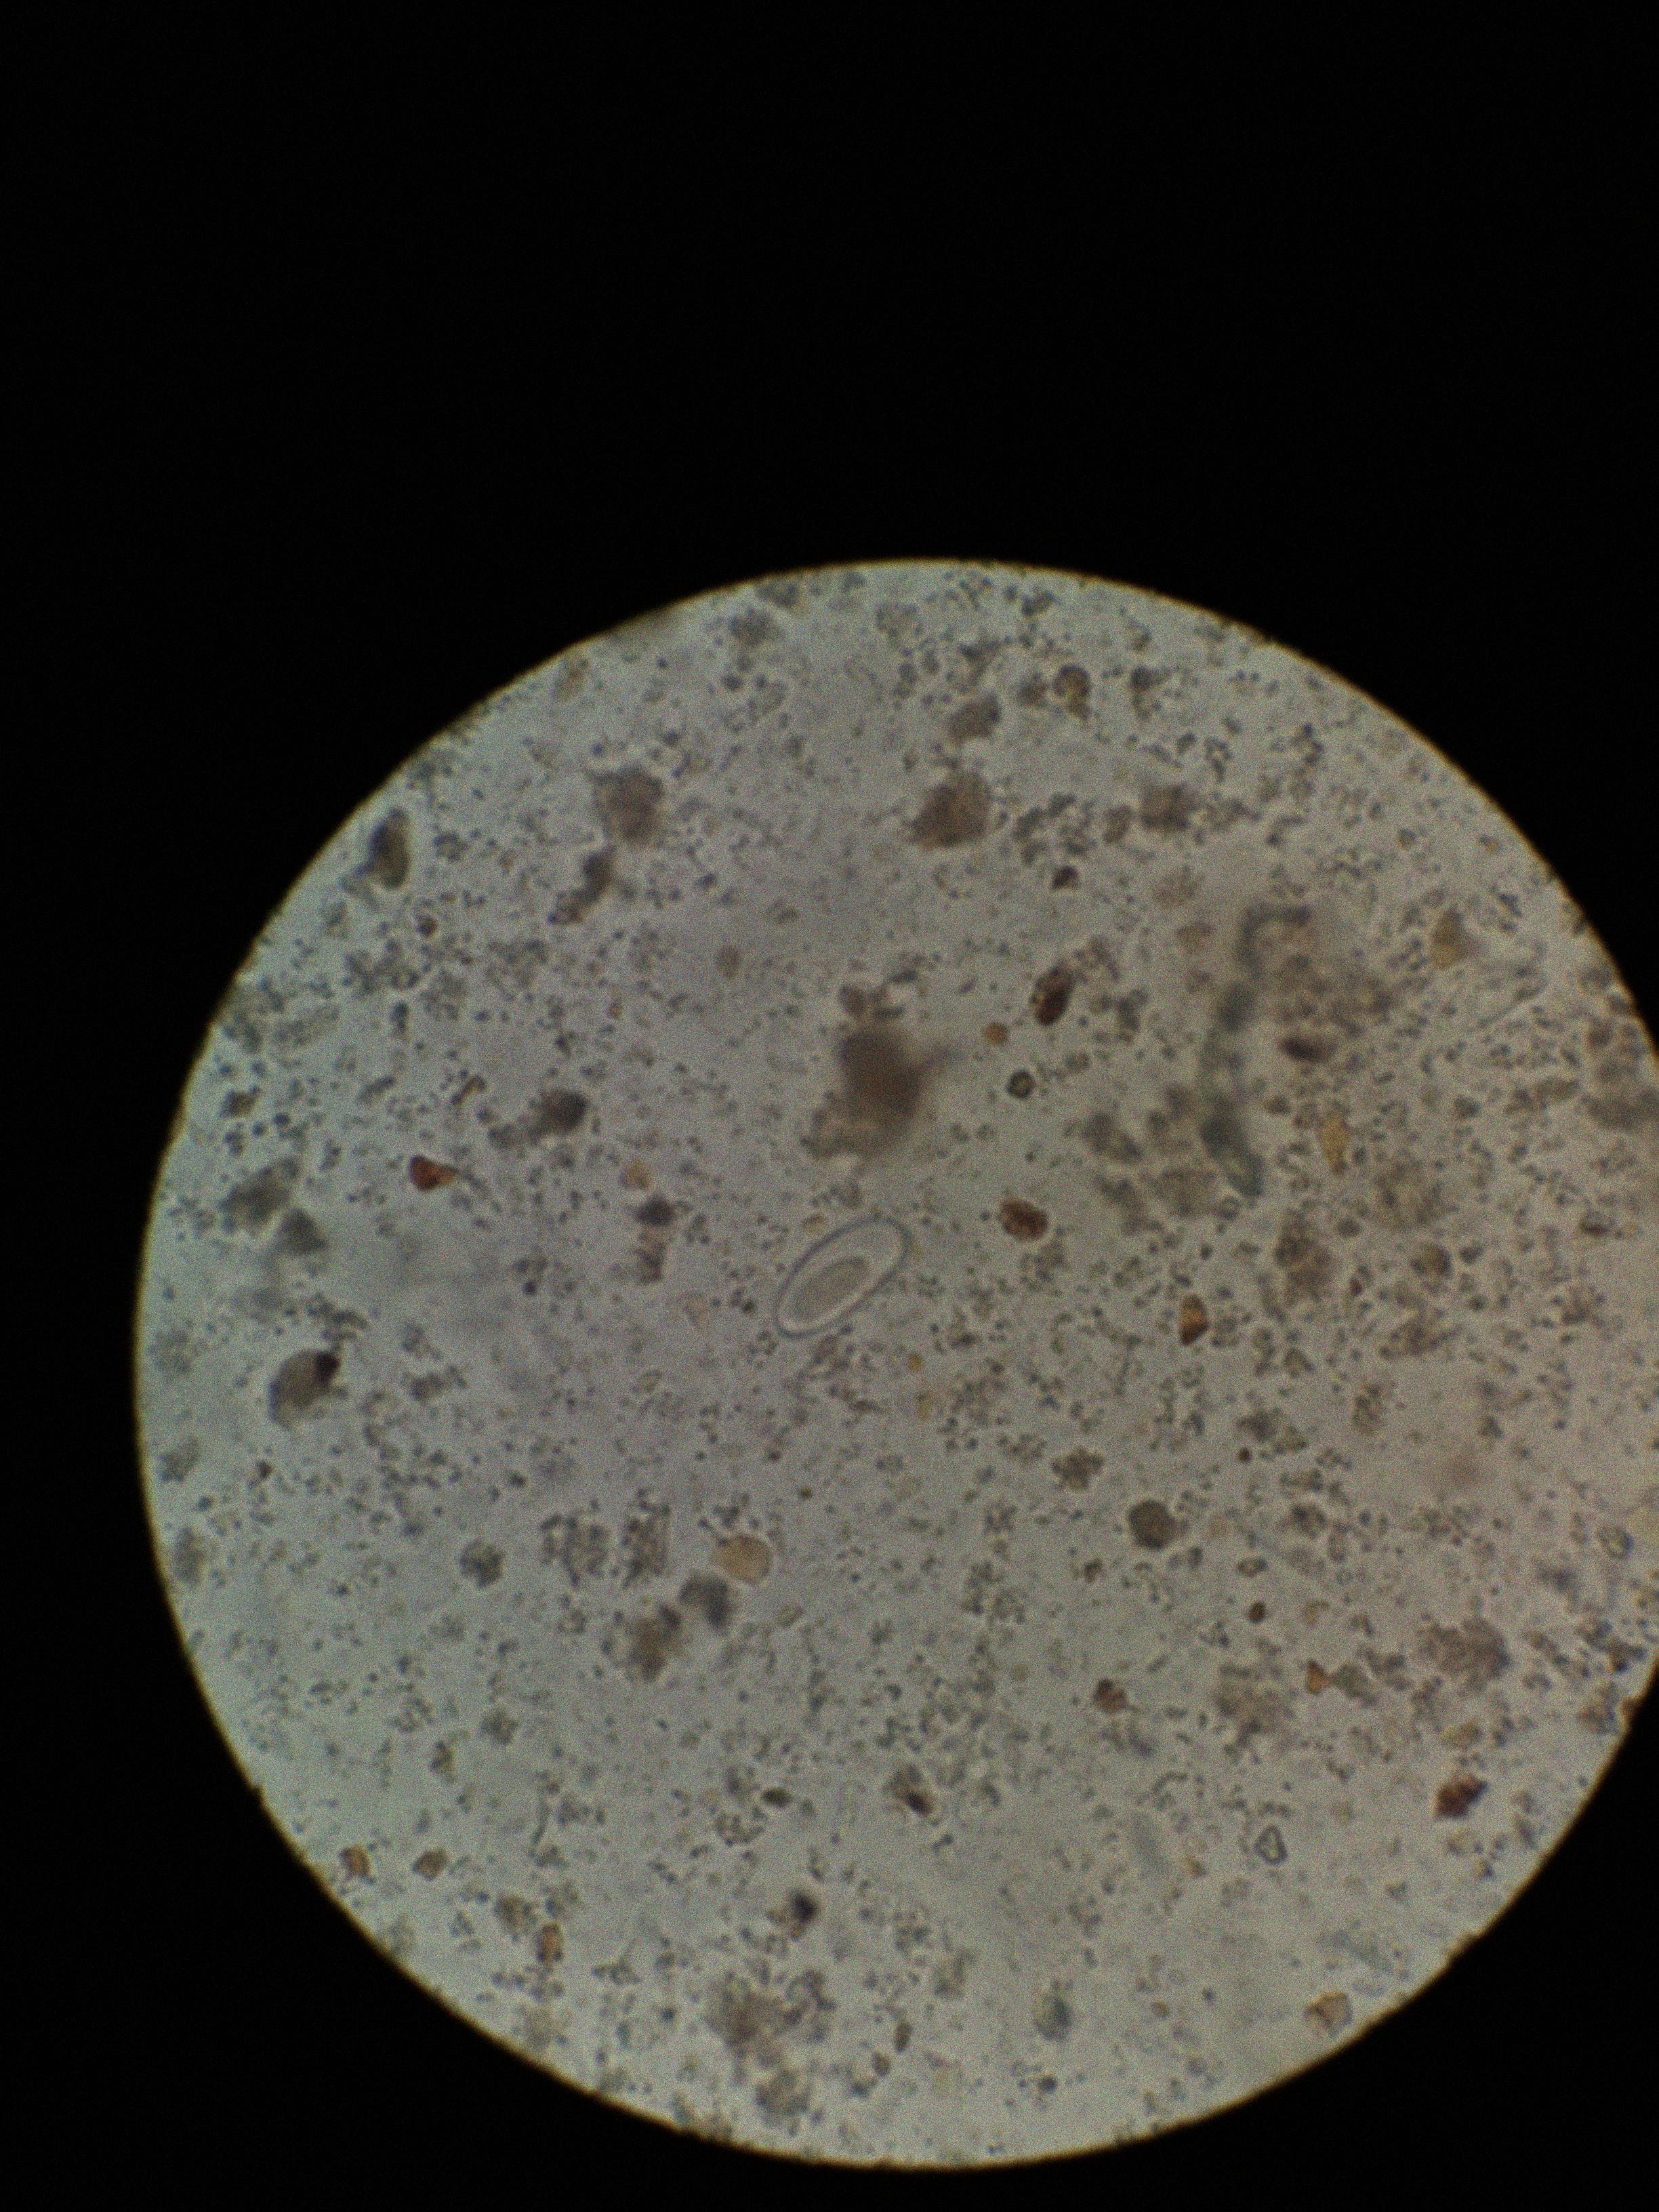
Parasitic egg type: Enterobius vermicularis